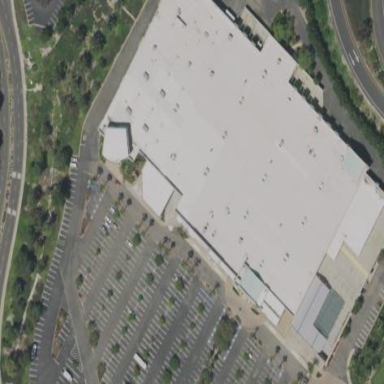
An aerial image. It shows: Retail building.